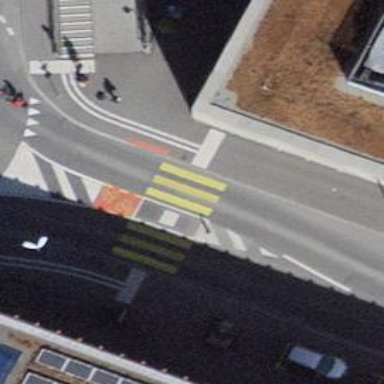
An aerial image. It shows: Crossing on the cycleway.